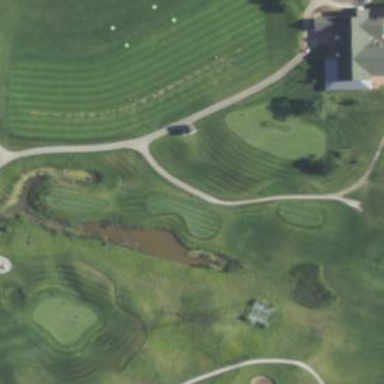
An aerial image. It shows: Water hazard on golf course.